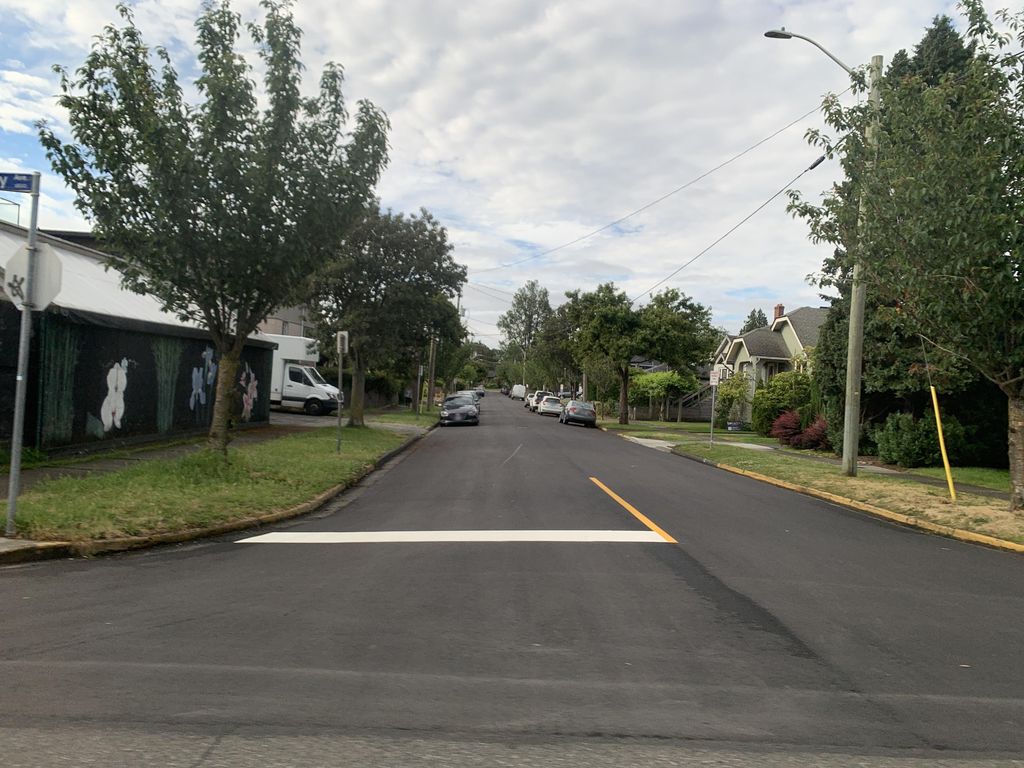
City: victoria